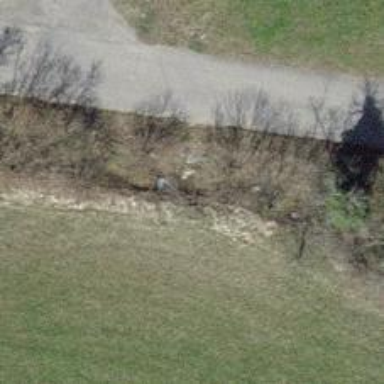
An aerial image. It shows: Culvert tunnel crossing ditch waterway.